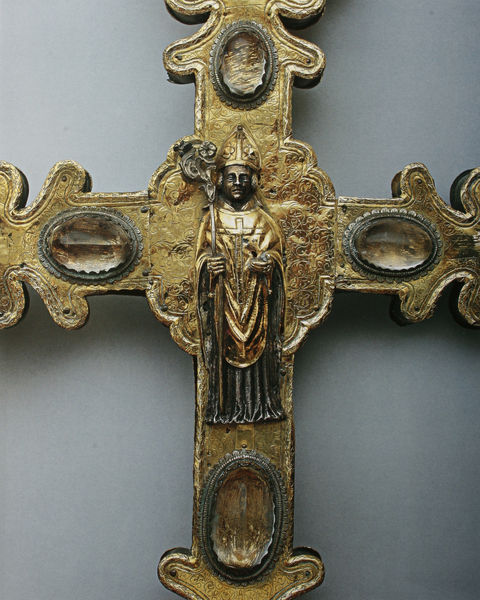
Titel: Vortragekreuz (Detail)
Künstler: Venezianische Werkstatt
Standort: Ossana
Institution: San Vigilio
Schlagwörter: blau, blätter, dunkel, hand, mann, schatten, umhang, weiß, grün, ausschnitt, blume, finger, frisur, glas, grau, haar, hell, hintergrund, holz, hut, licht, mund, nase, schmuck, schwarz, stirn, blüte, tuch, muster, ornament, alt, kappe, mütze, wand, arm, arme, augen, barock, falten, gesicht, halten, helld, kleidung, mensch, silber, stehen, stein, steine, bildnis, hände, kirche, auge, figur, geistlicher, gewand, gold, haare, kutte, mantel, stoff, edelsteine, frontal, kinn, locke, locken, oval, stock, umrandung, skulptur, beine, relief, bein, haltung, stab, kette, klein, linien, rand, bischof, papst, detail, reflexe, glanz, floral, ornamente, verzierung, metall, balken, bronze, faltenwurf, plastik, foto, fotografie, photographie, rechtecke, kurven, vier, medaillon, vergoldet, glaube, kreuz, religion, linie, form, gravur, photo, kunstgewerbe, wandschmuck, kurve, handwerk, anhänger, kristall, farbfoto, christus, jesus, christlich, mittelalter, klerus, monstranz, priester, edelstein, kruzifix, heiliger, mitra, tiara, kaplan, volute, hirtenstab, teuer, heilig, christen, guss, gegenstand, kunsthandwerk, punziert, schatzkunst, petrus, rundung, ziseliert, blech, gehämmert, fassung, reliquie, sakral, verzierungen, christentum, ikone, ovale, schatz, abbildung, rundungen, vergoldung, wertvoll, christi, ornat, zepter, schmucksteine, metallarbeit, freuz, kreut, querbalken, kruez, stifter, kult, katholizismus, christ, bergkristall, katholisch, bischofsstab, abt, kristalle, inri, nikolaus, reliquiar, steineinlagen, graviert, kirchenschatz, treibarbeit, orthodox, bischofsmütze, vortragekreuz, bischoff, gol, croix, pontifex, soutane, sakrament, crucifix, bonifaz, kirchengewand, bischofstab, kristalll, kapseln, katolisch, bergkristalle, bischobsmütze, bischofssrab, decko, eigenlicht, eveque, goldkreuz, icône, lundwig, pures gold, zierd, fiogur, muggel, glodblech, reliquieneinfassung, eingefaßte steine, cartouchen, verzierhungen, bischoffsmütze, bischoffsstab, bischhofsmütze